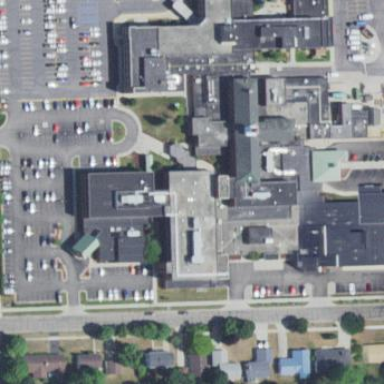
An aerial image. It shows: Hospital building.